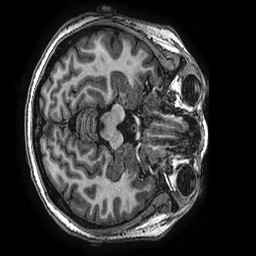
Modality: T1w
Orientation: axial
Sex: female
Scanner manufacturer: ge
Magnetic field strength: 3 T
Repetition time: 0.00766 s
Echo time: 0.003476 s